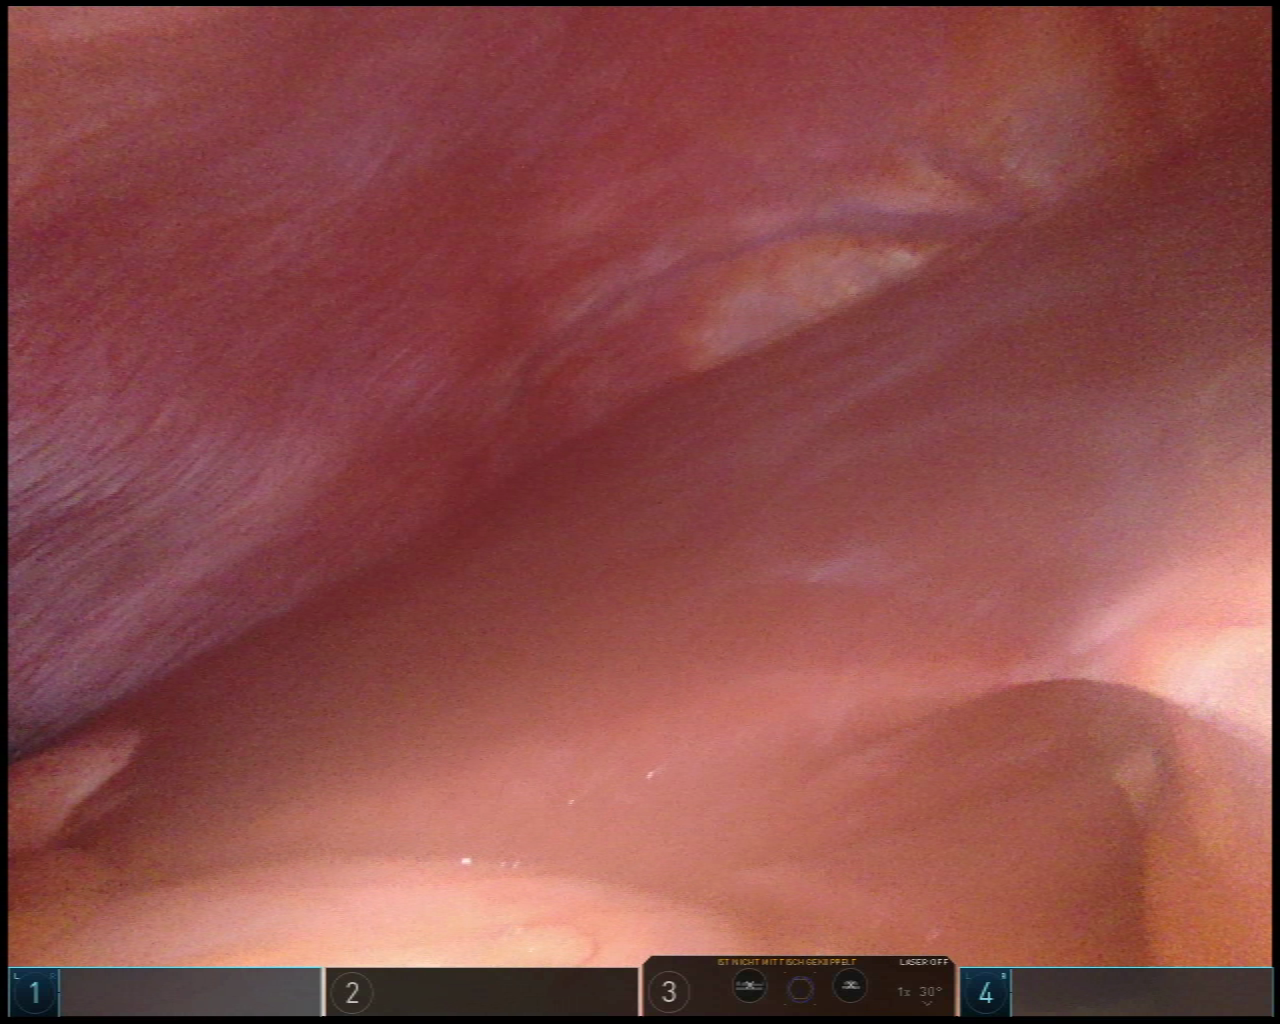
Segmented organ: liver
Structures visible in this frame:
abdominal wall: yes
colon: yes
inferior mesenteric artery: no
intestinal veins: no
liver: yes
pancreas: no
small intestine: no
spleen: no
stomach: no
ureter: no
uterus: no
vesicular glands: no